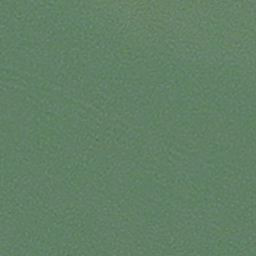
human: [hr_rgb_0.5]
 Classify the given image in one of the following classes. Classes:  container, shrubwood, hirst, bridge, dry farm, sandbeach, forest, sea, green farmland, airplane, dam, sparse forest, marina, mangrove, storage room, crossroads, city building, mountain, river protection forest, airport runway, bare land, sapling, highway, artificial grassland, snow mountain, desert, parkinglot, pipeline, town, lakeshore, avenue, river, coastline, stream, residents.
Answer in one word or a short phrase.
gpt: sea